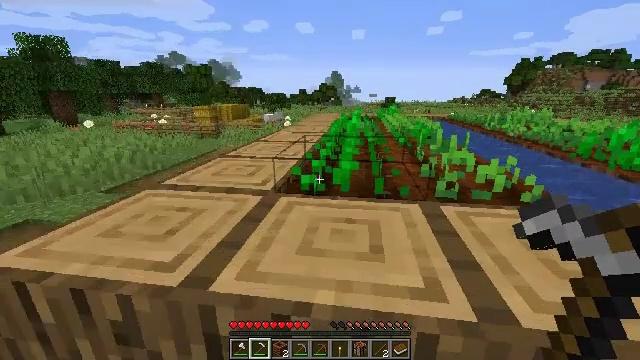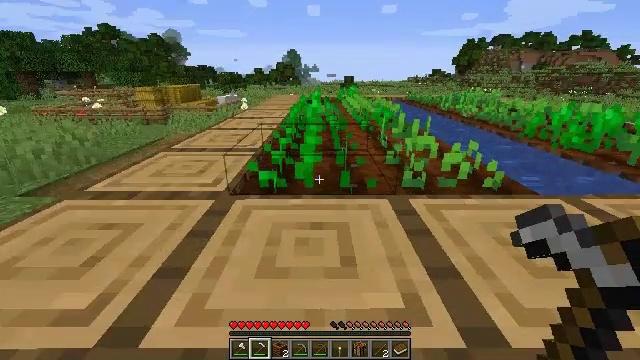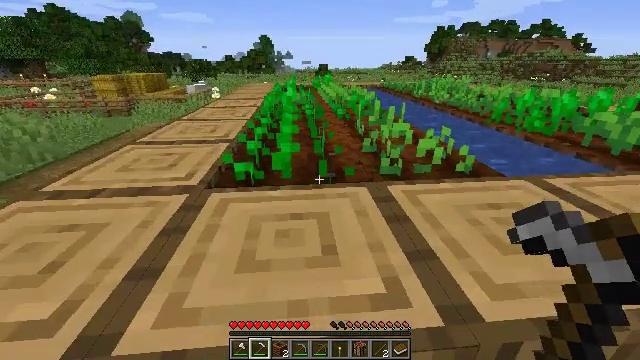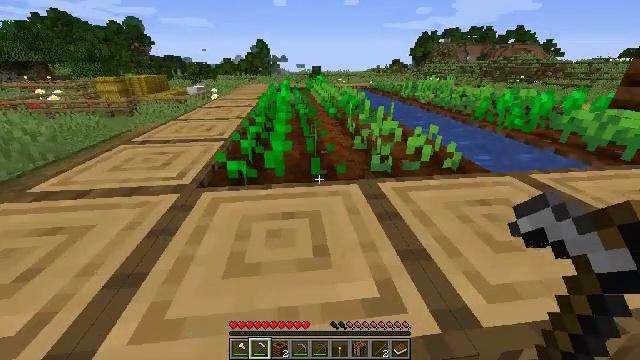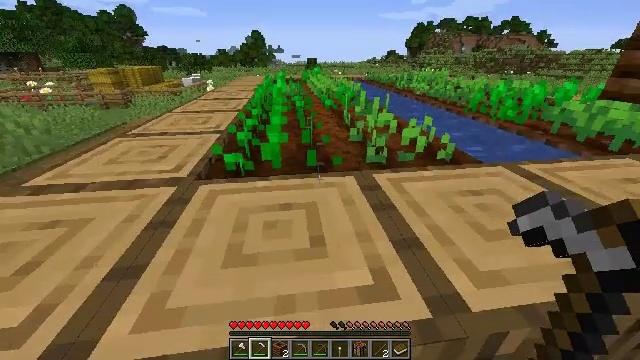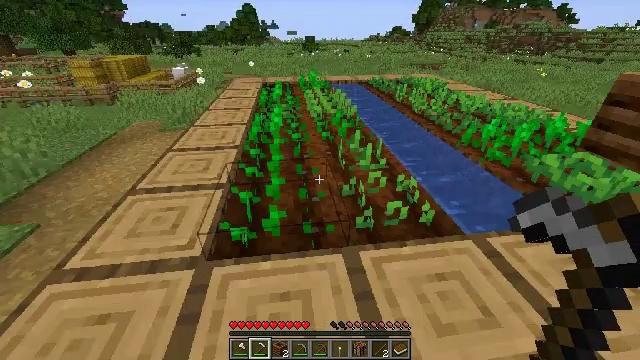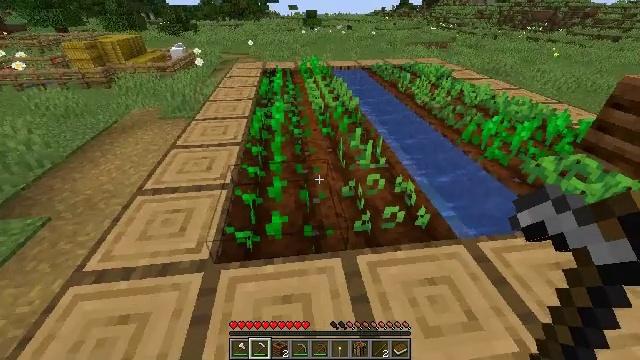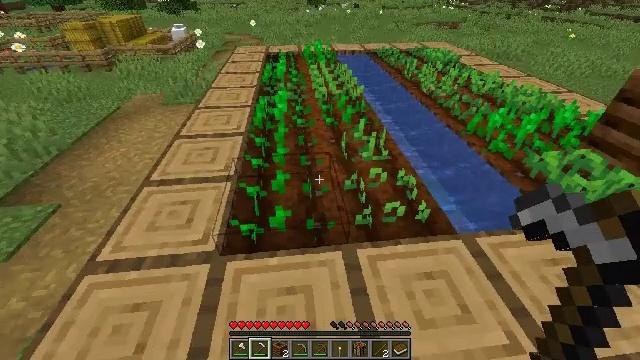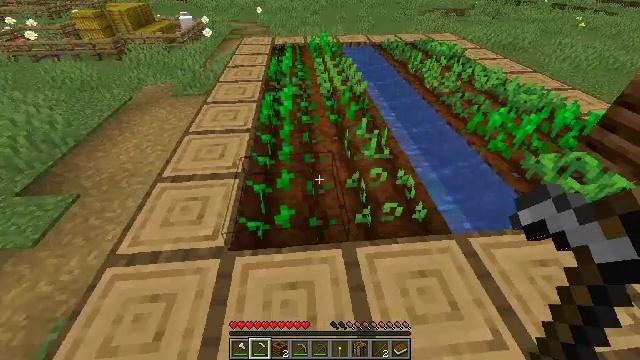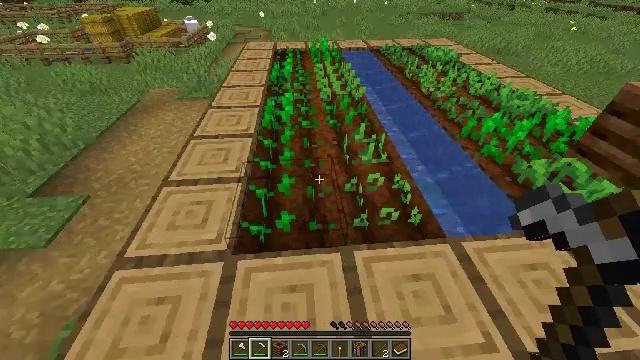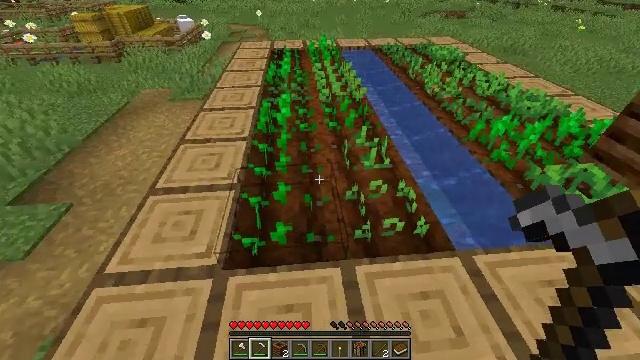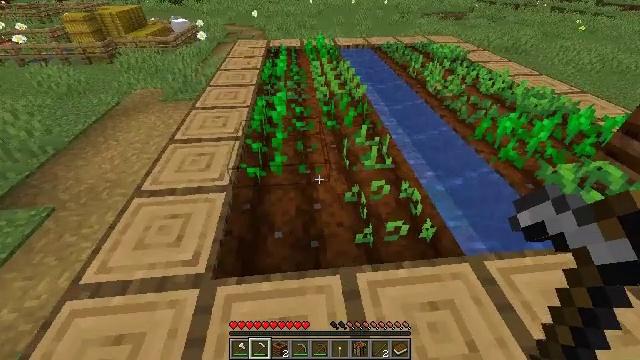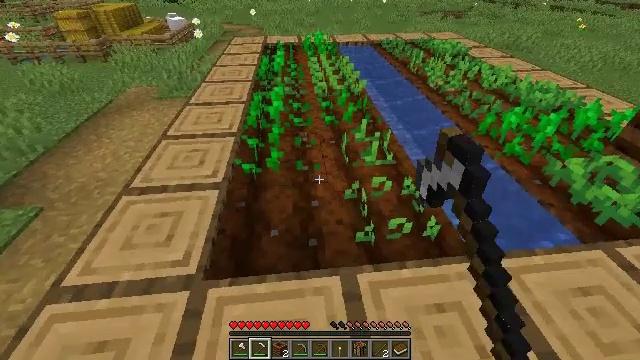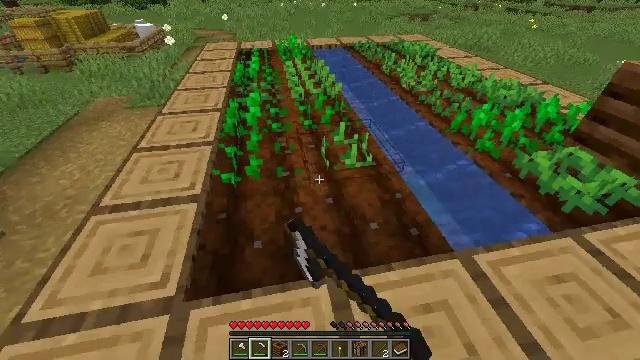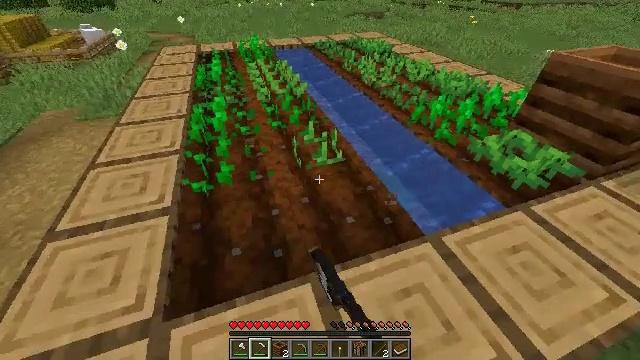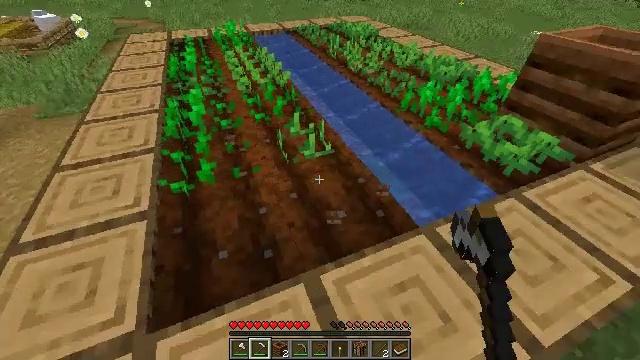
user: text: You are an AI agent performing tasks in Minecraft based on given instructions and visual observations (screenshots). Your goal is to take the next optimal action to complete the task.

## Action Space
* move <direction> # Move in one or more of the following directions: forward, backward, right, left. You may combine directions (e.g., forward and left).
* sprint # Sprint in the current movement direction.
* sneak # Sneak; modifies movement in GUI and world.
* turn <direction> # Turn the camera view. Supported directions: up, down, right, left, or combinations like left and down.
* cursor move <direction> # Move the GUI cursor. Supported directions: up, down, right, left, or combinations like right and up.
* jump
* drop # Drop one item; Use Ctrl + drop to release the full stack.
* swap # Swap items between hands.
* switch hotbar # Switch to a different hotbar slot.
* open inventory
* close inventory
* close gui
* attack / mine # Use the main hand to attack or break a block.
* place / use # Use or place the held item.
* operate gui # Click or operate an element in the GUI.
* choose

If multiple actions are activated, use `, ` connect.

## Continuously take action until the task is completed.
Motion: motion action
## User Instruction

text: Harvest wheat from the field.
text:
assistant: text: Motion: move forward, turn right and down
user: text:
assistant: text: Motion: move forward, sprint, turn right and down
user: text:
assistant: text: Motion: move forward, sprint, turn right and down
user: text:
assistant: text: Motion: move forward, sprint, turn down, jump
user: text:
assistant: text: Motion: move forward, sprint, turn down, jump
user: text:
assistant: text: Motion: move forward, sprint, turn down, jump
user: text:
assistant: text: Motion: move forward, sprint, turn down, jump
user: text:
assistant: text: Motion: move forward, sprint, turn left and down
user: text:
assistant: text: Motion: move forward
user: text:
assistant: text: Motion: no_op
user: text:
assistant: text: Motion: attack / mine
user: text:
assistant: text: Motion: attack / mine
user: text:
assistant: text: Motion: turn right, attack / mine
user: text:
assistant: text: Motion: turn right and down, attack / mine
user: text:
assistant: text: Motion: turn right and down, attack / mine
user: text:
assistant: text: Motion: attack / mine